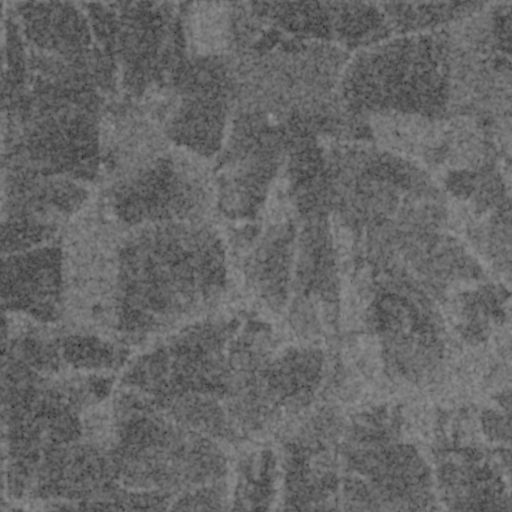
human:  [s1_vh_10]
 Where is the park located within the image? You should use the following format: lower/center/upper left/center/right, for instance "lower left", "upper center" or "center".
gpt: The park is located in the center left of the image.
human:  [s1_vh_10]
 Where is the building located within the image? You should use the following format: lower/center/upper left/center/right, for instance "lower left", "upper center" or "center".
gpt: The building is located in the center left of the image.
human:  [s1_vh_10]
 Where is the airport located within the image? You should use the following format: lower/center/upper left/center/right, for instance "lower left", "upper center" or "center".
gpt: There is no airport in the image.

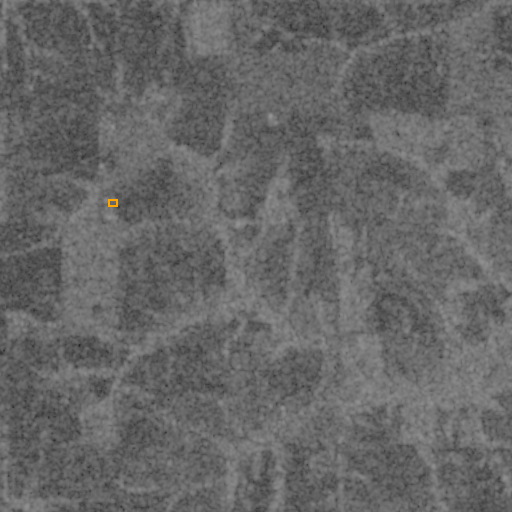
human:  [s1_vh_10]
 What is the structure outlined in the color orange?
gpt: The structure outlined in orange is a park.
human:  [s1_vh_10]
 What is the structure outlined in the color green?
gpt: There is no green outline.